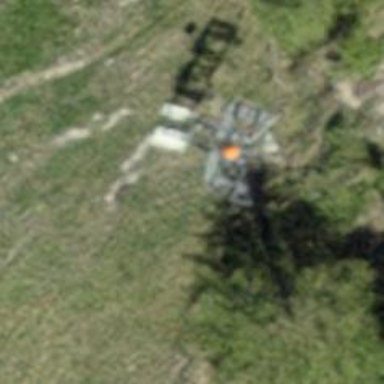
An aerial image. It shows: Pylon used for aerialway.